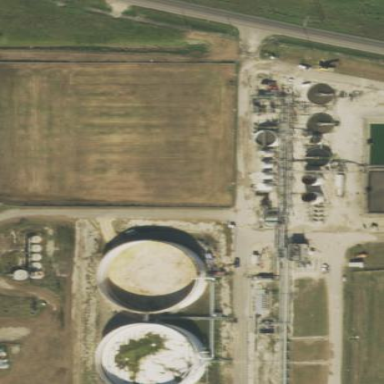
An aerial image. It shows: View of wastewater plant.